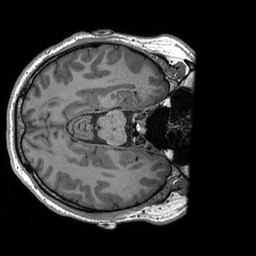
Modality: T1w
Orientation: axial
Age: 27
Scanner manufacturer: siemens
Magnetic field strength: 3 T
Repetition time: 2.3 s
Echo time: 0.00296 s